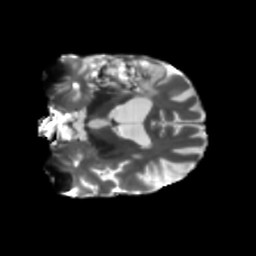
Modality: T2w
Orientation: coronal
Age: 55
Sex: male
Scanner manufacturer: siemens
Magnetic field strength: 3 T
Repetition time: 5.25 s
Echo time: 0.08 s